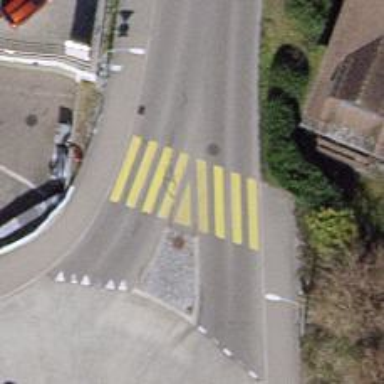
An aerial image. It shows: Zebra crossing on the road.